Question: Good afternoon.
- - - - - -

- - -
Thanks :-).
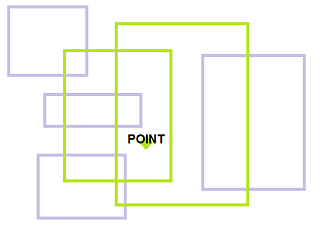
Answer: R-trees are tree data structures used for spatial access methods, i.e., for indexing multi-dimensional information such as geographical coordinates, rectangles or polygons. The information of all rectangles can be stored in tree form so searching will be easy
<URL> will help you understand the concept.